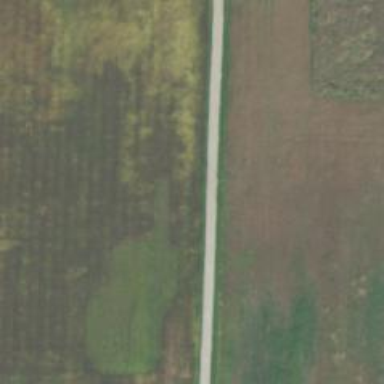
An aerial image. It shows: Driveway leading to service road.